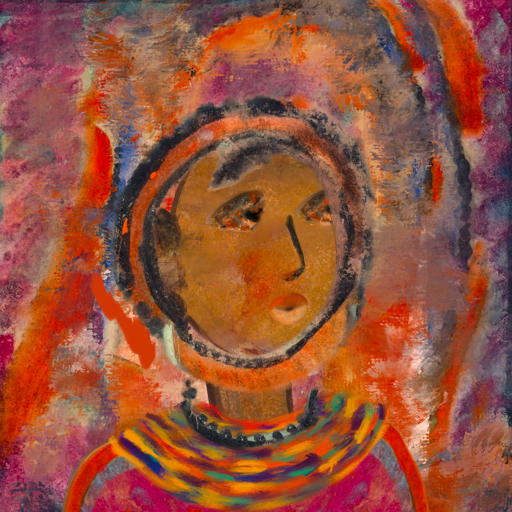
Background: Experience, Head And Neck Side: Pipe, Face Side: Gypsy_Queen, Bust: Sisters, Hair Side: Childish, Head Accessory: Blank, Second Necklace: An_Impression_2, Necklace: Childish, Baby: Blank